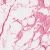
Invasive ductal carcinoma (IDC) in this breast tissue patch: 0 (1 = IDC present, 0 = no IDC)